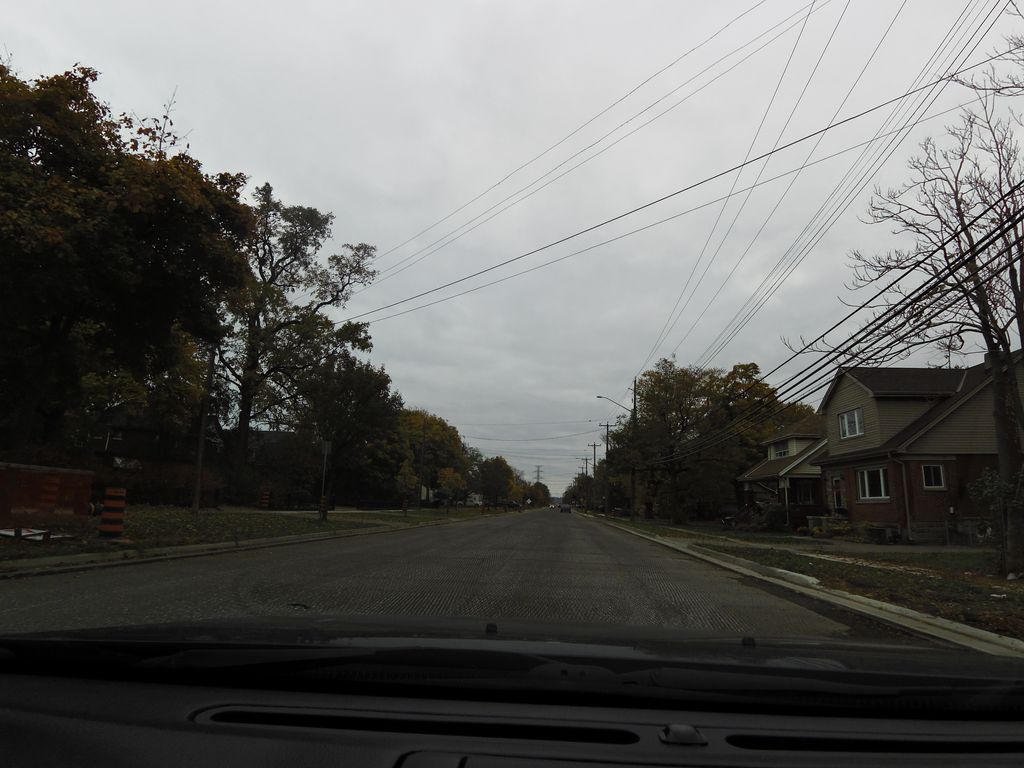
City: hamilton